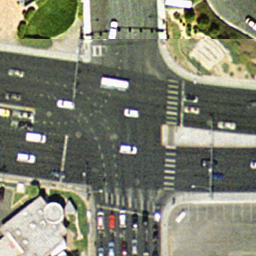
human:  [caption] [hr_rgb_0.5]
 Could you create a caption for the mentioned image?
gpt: A busy intersection only with some plants at the corners .

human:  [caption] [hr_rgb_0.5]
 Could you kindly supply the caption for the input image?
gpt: An intersection with many cars on the road .

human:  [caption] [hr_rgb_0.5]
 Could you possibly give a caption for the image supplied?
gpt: A busy intersection with two roads are not vertical to each other .

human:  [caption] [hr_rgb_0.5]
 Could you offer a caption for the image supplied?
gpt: An intersection with some plants at the corners .

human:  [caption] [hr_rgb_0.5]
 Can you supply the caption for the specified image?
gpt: An intersection with two roads are not vertical to each other .